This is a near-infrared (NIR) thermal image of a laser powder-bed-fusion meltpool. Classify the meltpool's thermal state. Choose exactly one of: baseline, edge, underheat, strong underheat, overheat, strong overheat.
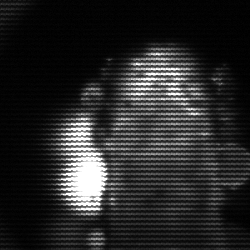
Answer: strong underheat